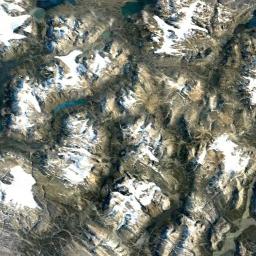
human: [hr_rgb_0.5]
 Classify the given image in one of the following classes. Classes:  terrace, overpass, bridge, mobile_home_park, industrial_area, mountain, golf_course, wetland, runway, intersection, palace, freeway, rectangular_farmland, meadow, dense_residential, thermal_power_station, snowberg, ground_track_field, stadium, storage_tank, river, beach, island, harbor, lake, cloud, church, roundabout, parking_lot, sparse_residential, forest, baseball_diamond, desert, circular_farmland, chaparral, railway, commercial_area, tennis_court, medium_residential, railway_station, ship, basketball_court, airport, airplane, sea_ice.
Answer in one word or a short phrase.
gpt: snowberg